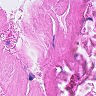
Metastatic tissue present: no